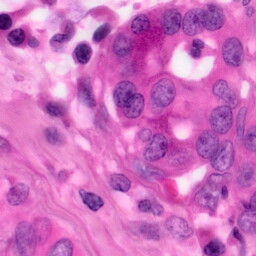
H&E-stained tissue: Pancreatic